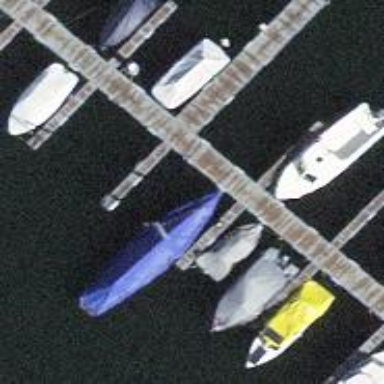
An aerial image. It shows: Man-made pier.